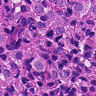
Metastatic tissue present: yes